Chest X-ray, PA view. Patient: 50 years old, sex M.
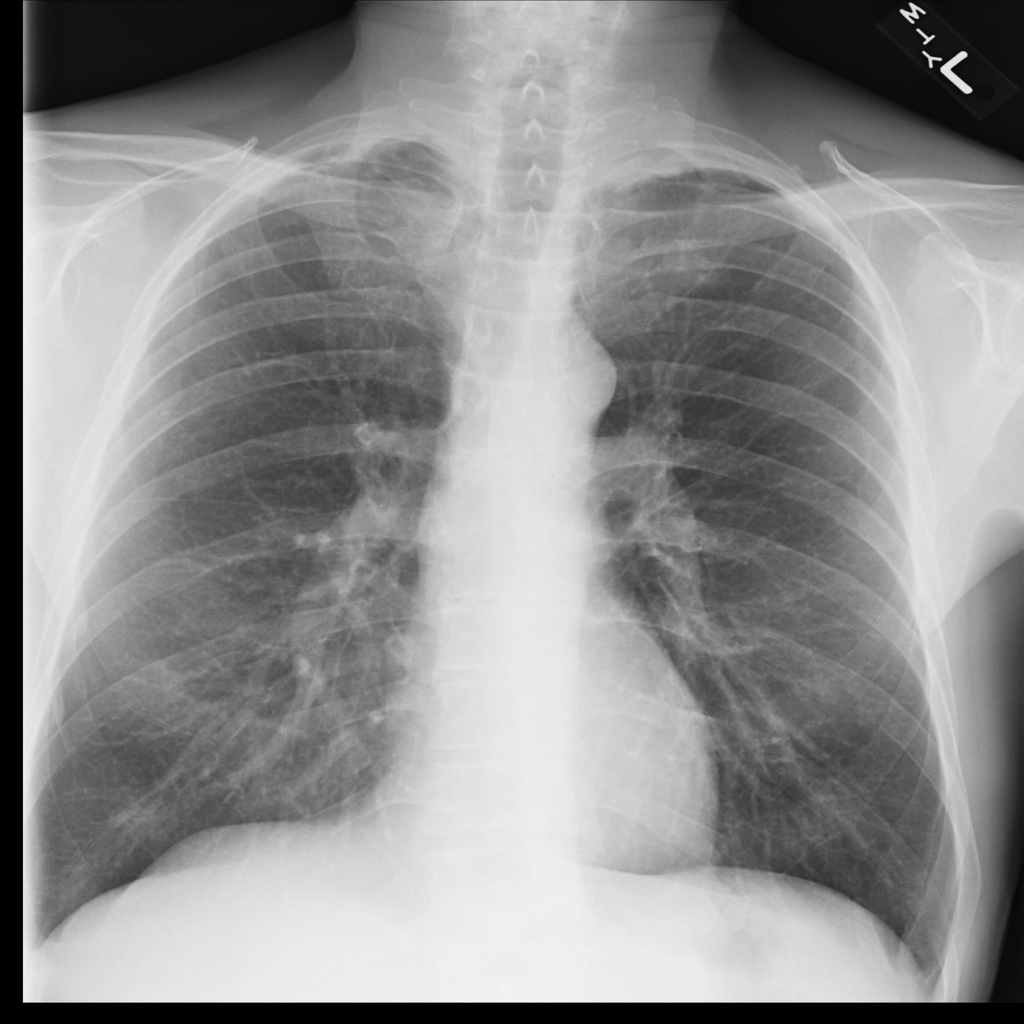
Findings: No Finding